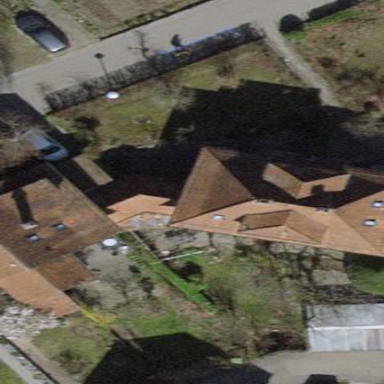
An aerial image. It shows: Building with tiled roof.